Question: This is a little bit hard to explain what I need to do but I will try my best and please help me. The real work is much more complicated, however, I need know how to do the basic first.
Assume I have a table called 'TABLE-A' which 'ID' is primary key, 'TYPE', And 'Approved Date' the 'YEAR('Approved Date')' has actually range of several years. I would like to have a 'SELECT STATEMENT' of which it runs the 'COUNT(TYPE)' for every week in a specified year (In this case 'WHERE YEAR = 2011'. How could I solve this problem?
In my company, currently, we use an Excel file which just downloaded the whole table and do a lot of calculations with large number of extra columns just to get this result.

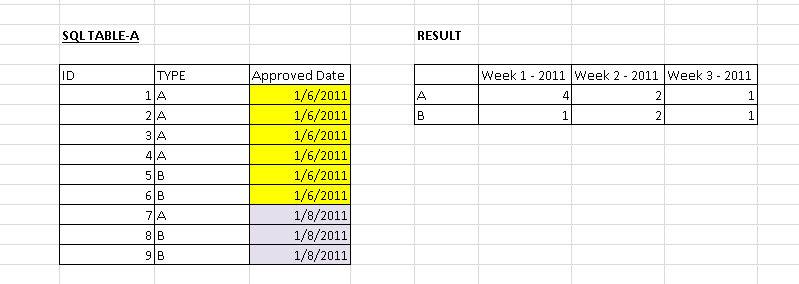
Answer: You have to use dynamic SQL and 'PIVOT' to achieve your goal
'''
DECLARE @cols NVARCHAR(MAX), @sql NVARCHAR(MAX)
SET @cols = STUFF((SELECT DISTINCT ',' + QUOTENAME('week ' + CONVERT(NVARCHAR(2), DATEPART(isowk, adate))
+ ' - ' + CONVERT(NVARCHAR(4), YEAR(adate)))
FROM Table1
ORDER BY 1
FOR XML PATH(''), TYPE
).value('.', 'NVARCHAR(MAX)'),1,1,'')
SET @sql = 'SELECT type, ' + @cols +
' FROM
(
SELECT type,
''week '' + CONVERT(NVARCHAR(2), DATEPART(isowk, adate))
+ '' - ''
+ CONVERT(NVARCHAR(4), YEAR(adate)) week,
COUNT(*) type_count
FROM table1
WHERE adate BETWEEN ''20130101'' AND ''20131231''
GROUP BY type, YEAR(adate), DATEPART(isowk, adate)
) x
PIVOT
(
MAX(type_count) FOR week IN (' + @cols + ')
) p
ORDER BY type'
EXECUTE(@sql)
'''
Sample output:
Here is <URL> demo